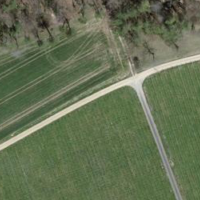
EUNIS habitat code: 52
Species observed at this site:
Orchis militaris
Chorthippus biguttulus
Melittis melissophyllum
Nemobius sylvestris